Aerial crown-view tile of a tropical tree (Barro Colorado Island, Panama), acquired 20241112:
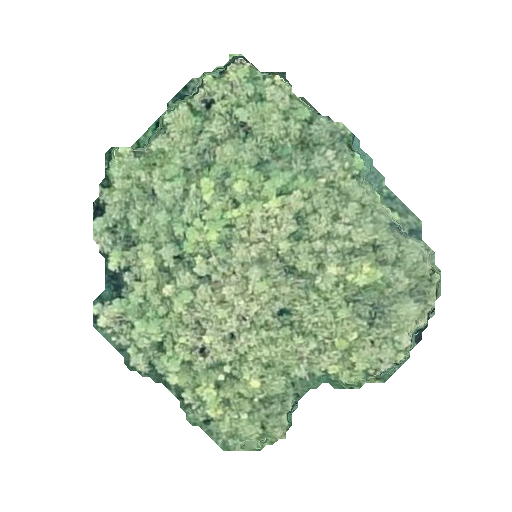
Species: Sterculia apetala
GBIF accepted scientific name: Sterculia apetala
Crown area: 141.068 m²